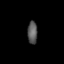
Tissue: lung
Cell type: Epithelial cells
Senescence score: 0.2205
Nuclear area (px): 222
Mean DAPI intensity: 86.221